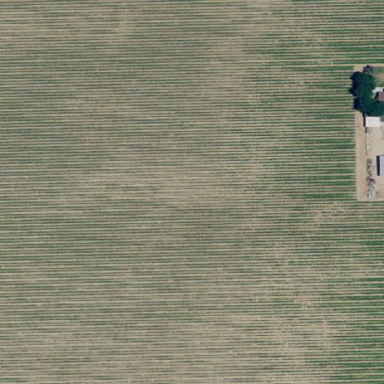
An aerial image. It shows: Vineyard.